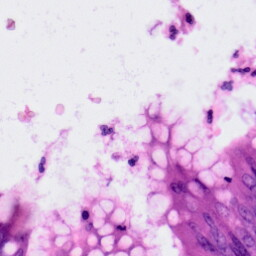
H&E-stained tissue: Colon